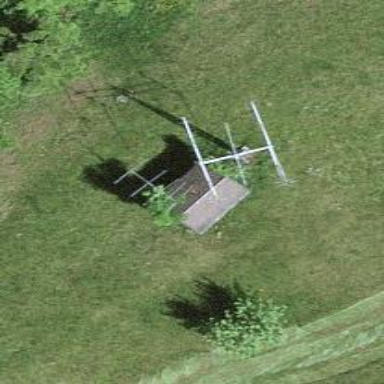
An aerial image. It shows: Antenna made by man.